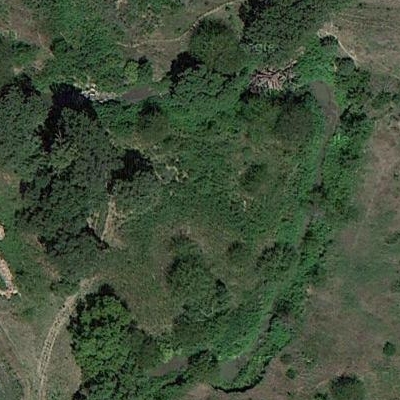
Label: eForest